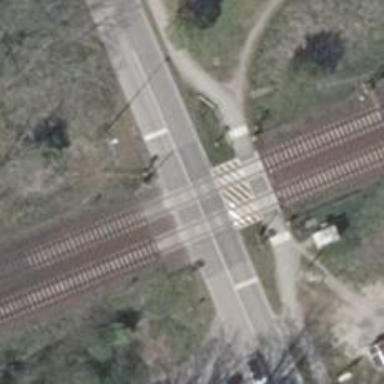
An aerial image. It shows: Level crossing with lights at railway intersection.